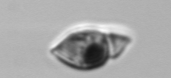
Label: Amphidinium